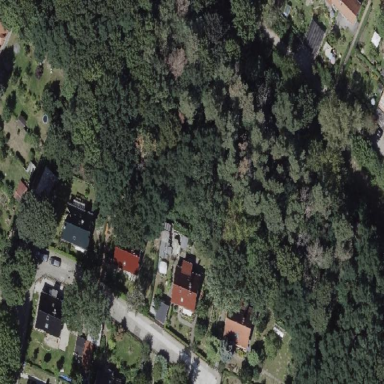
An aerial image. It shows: Forest area with mix of leaf types and cycles.